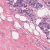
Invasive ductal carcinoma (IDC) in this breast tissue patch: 1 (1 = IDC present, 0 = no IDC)